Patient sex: F
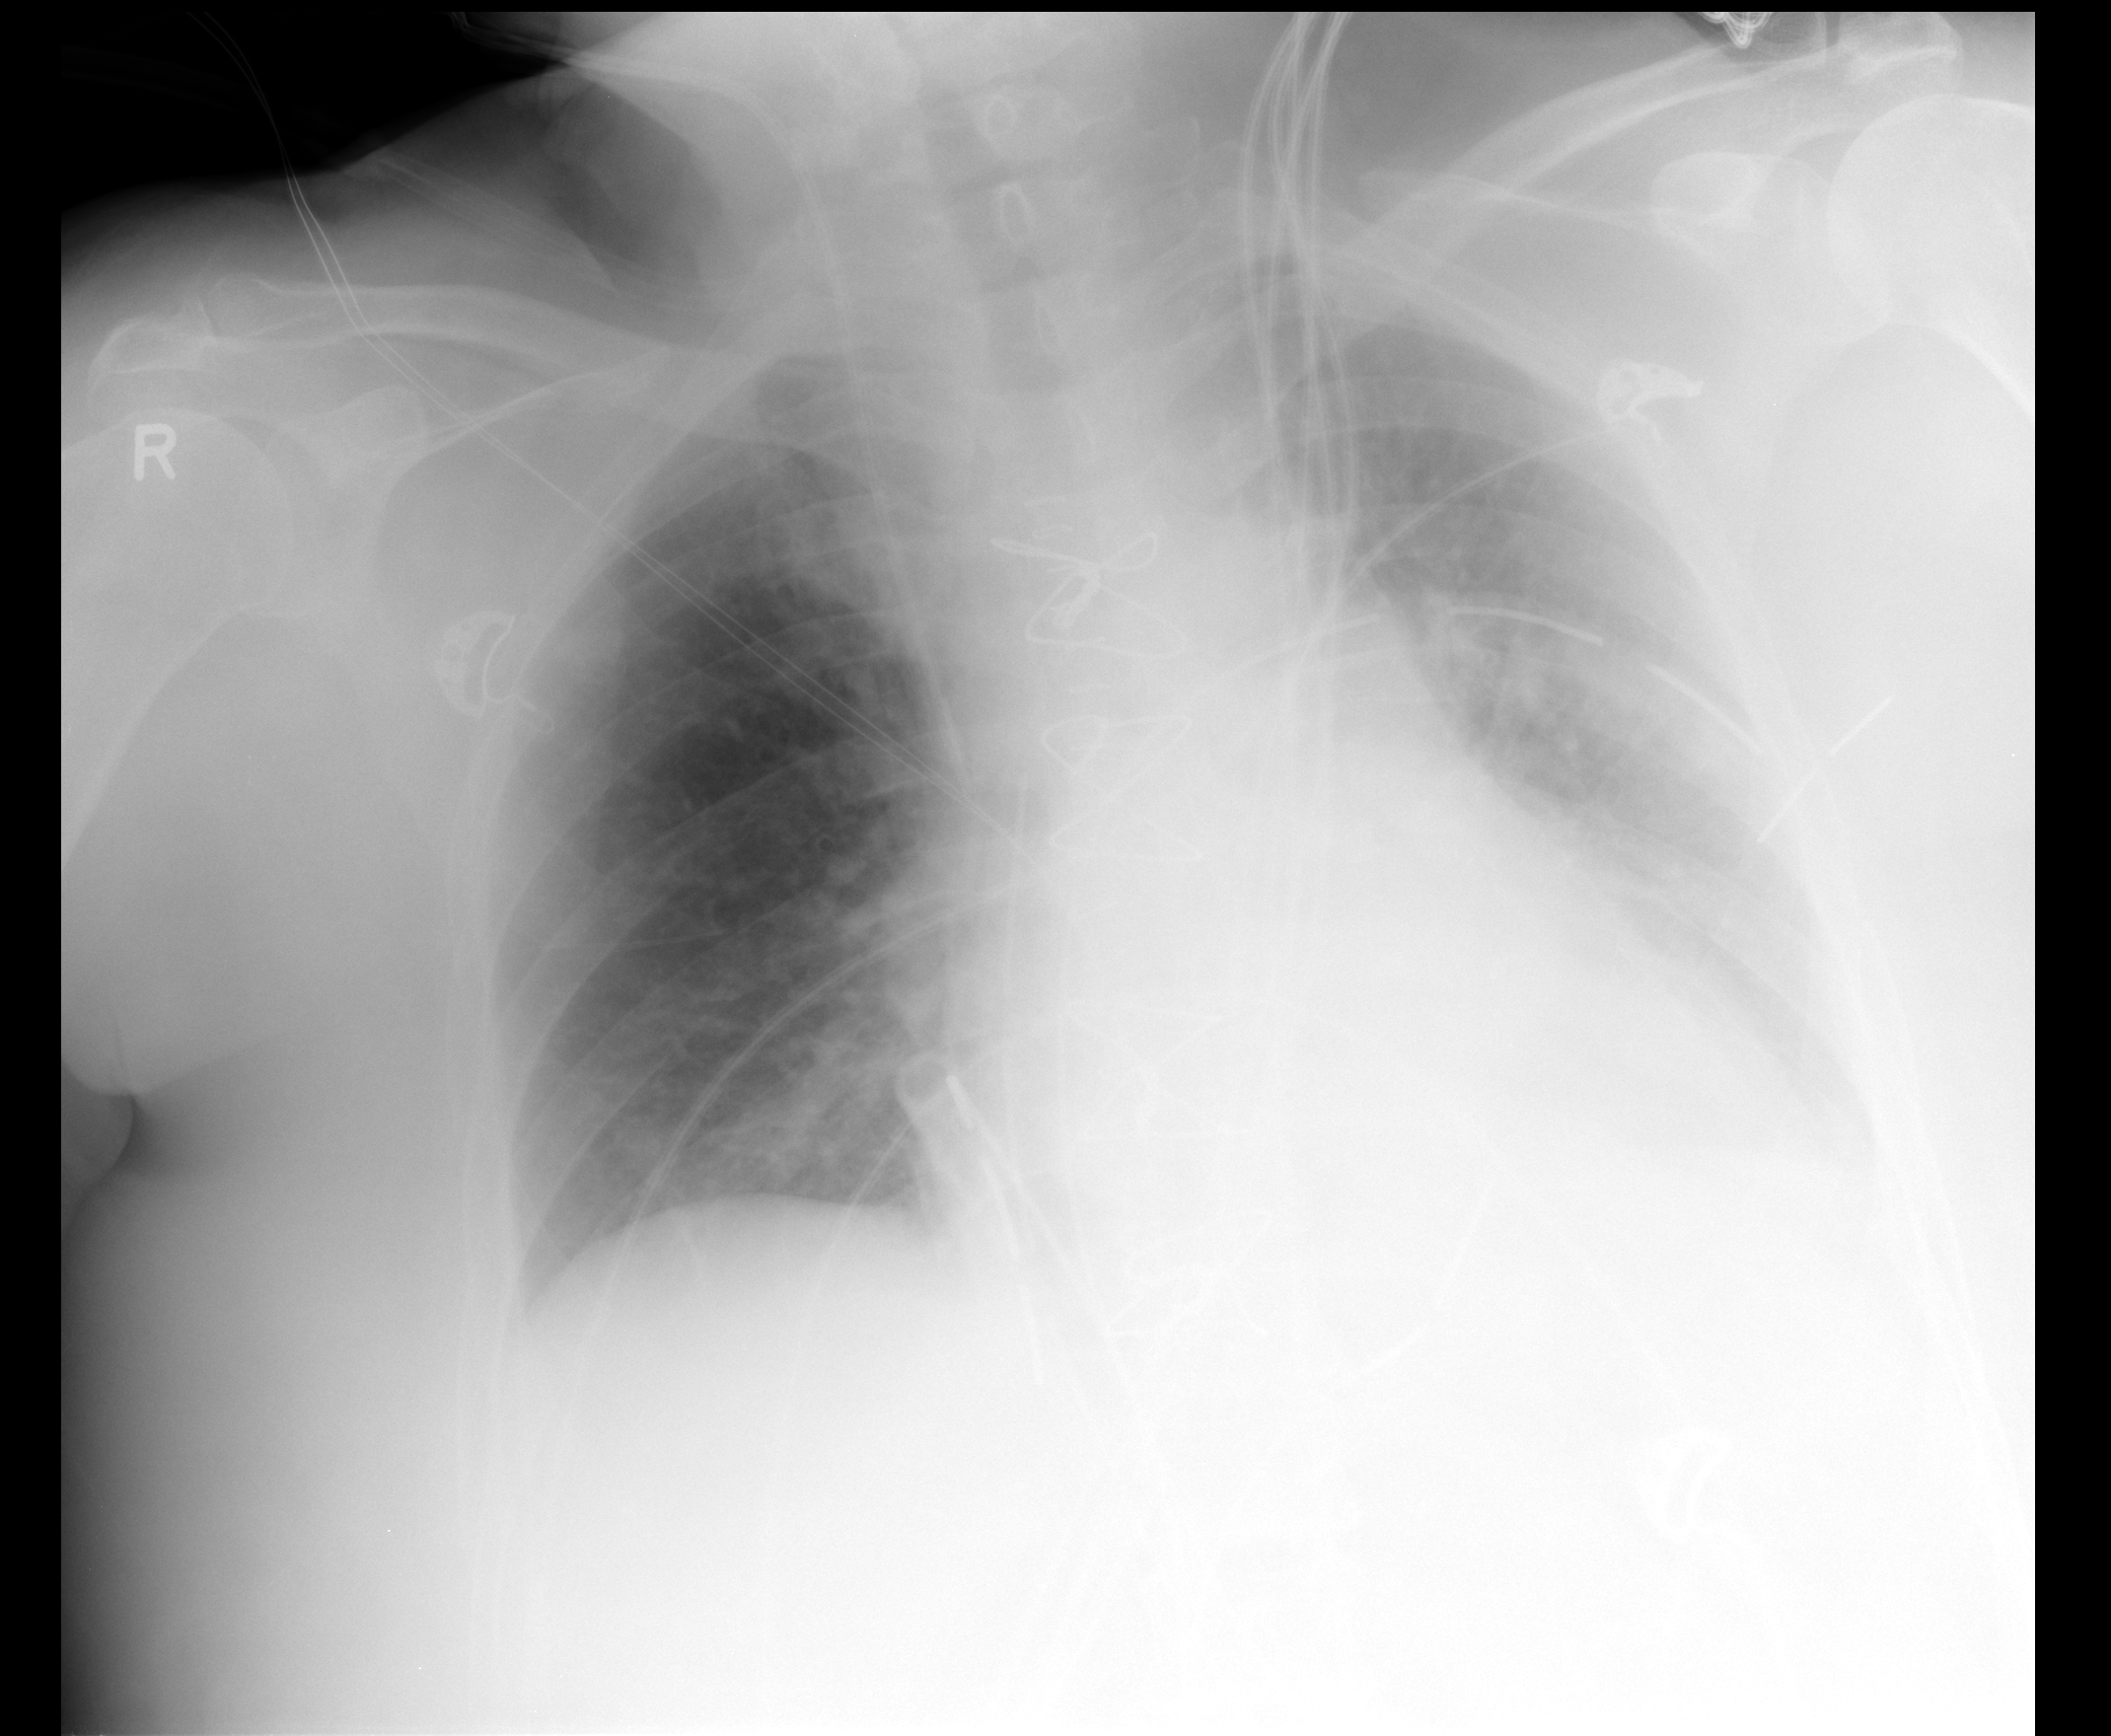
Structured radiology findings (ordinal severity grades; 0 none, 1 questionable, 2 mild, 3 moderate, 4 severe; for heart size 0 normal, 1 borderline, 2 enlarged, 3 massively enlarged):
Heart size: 2
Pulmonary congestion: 1
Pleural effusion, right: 1
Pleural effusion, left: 2
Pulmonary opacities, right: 0
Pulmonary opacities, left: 0
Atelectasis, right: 2
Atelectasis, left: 2